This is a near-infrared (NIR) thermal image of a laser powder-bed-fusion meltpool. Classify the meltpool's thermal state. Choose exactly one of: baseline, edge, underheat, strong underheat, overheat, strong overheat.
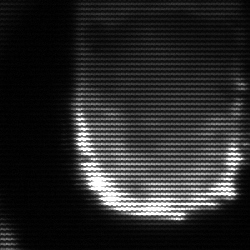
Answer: baseline